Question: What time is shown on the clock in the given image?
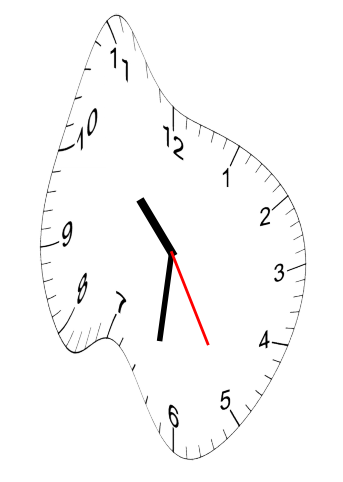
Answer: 10:31:25